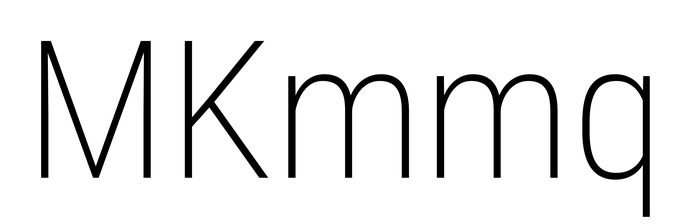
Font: Roboto_Condensed_ExtraLight